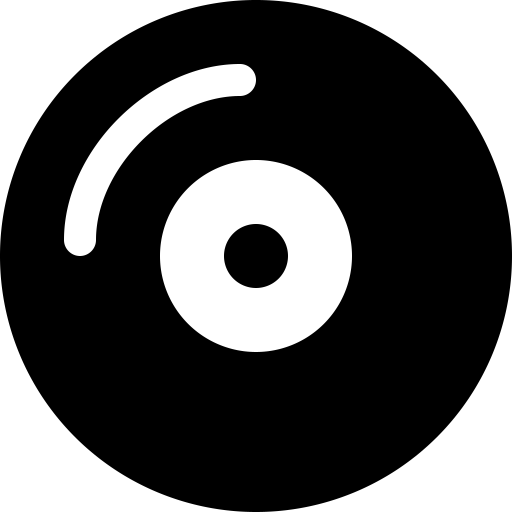
Tags: icon, FontAwesome, fa-icon, solid, compact, disc